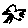
Label: bird